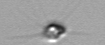
Label: Calciopappus